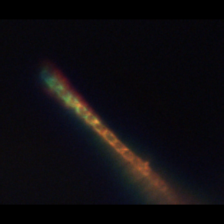
Taxon: Chaetoceros
Group: Diatoms